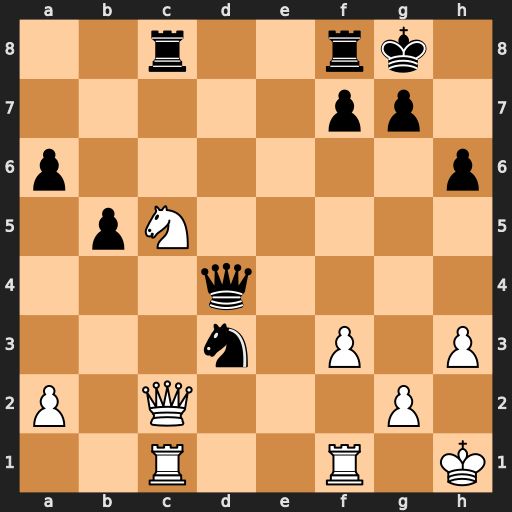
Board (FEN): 2r2rk1/5pp1/p6p/1pN5/3q4/3n1P1P/P1Q3P1/2R2R1K
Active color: w
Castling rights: -
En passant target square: -
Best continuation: Qxd3 Qxd3 Nxd3